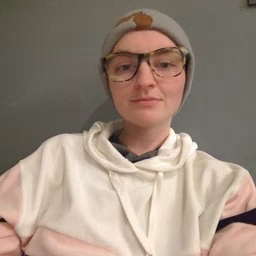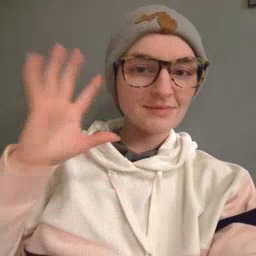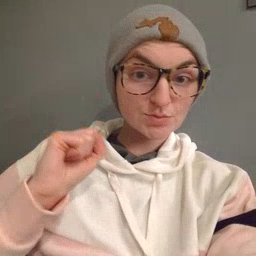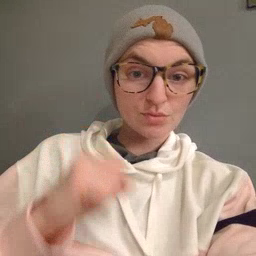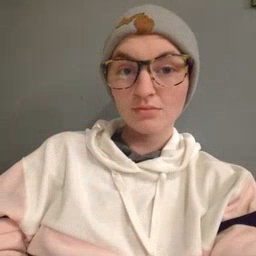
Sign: loud